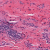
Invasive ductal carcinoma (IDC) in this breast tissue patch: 0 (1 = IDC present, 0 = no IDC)